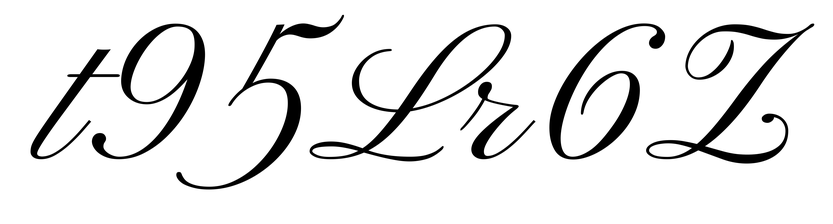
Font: PinyonScript-Regular